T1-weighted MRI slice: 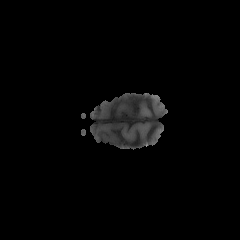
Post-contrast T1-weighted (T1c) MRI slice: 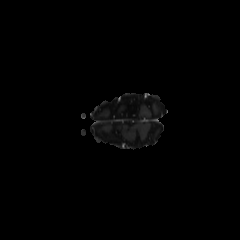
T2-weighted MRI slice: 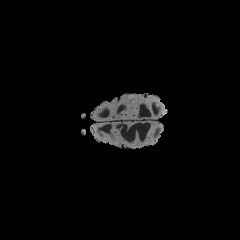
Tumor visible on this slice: no